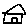
Label: house